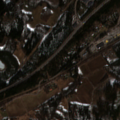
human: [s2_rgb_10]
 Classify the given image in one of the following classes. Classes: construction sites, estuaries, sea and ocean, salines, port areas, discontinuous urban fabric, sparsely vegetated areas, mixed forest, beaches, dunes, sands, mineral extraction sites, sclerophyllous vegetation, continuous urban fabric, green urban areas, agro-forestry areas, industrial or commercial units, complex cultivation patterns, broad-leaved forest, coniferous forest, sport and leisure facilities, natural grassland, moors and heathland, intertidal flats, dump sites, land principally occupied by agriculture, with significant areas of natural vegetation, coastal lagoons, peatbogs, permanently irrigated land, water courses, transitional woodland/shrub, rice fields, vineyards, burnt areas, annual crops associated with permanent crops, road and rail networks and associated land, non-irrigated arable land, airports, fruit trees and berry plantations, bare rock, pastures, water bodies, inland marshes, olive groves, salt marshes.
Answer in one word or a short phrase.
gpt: industrial or commercial units, non-irrigated arable land, land principally occupied by agriculture, with significant areas of natural vegetation, broad-leaved forest, coniferous forest, mixed forest, peatbogs